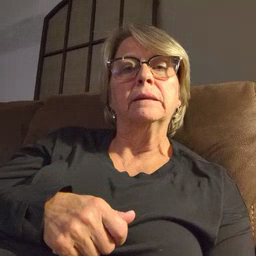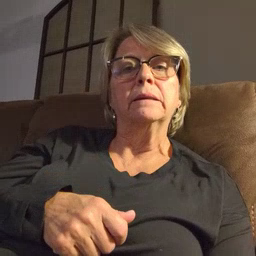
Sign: night